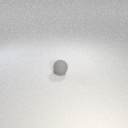
small gray rubber sphere